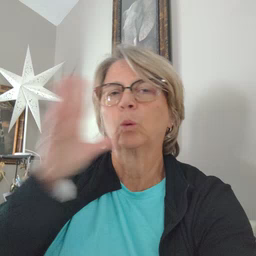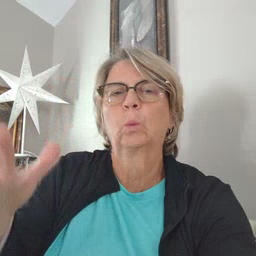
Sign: balloon